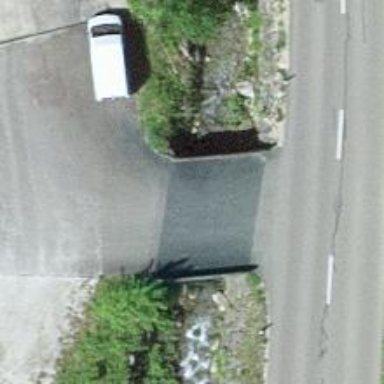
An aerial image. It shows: Service road that crosses over bridge.